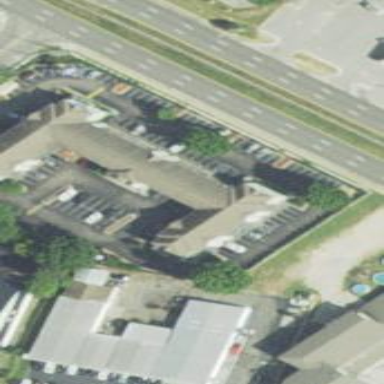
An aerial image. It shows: Motel building.